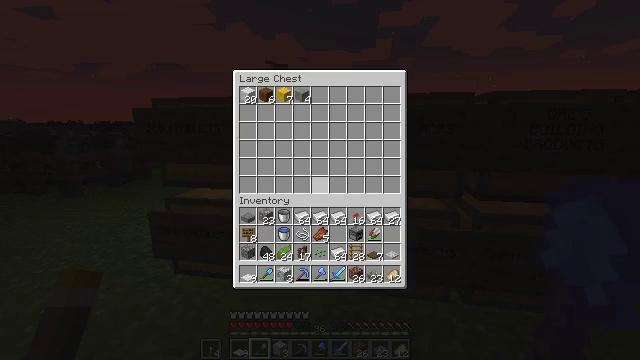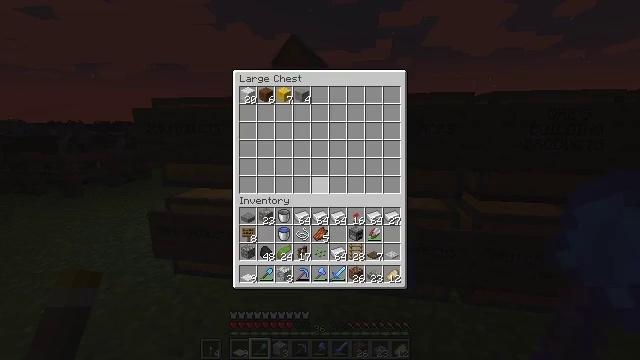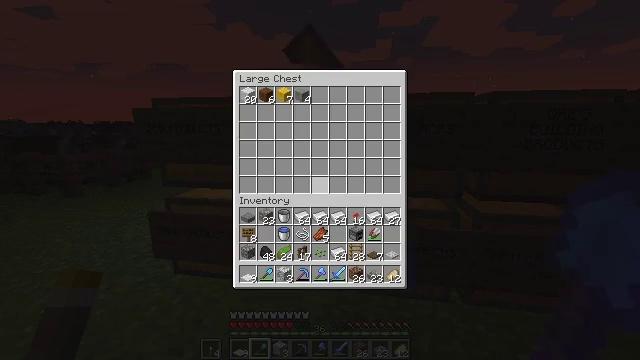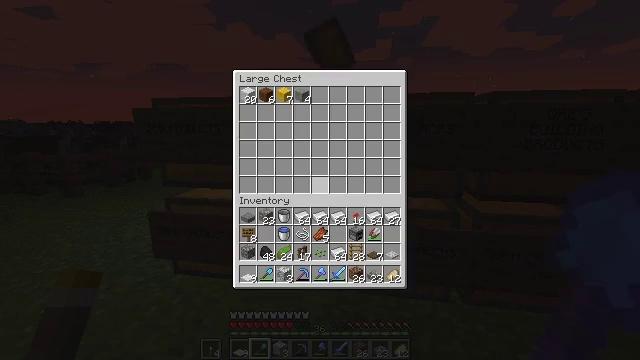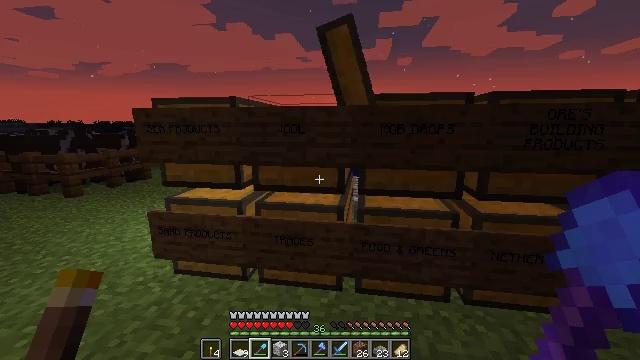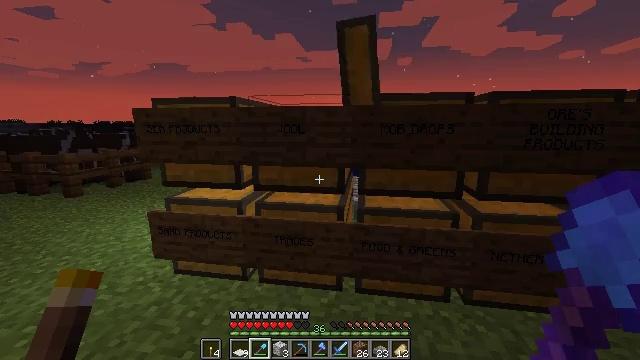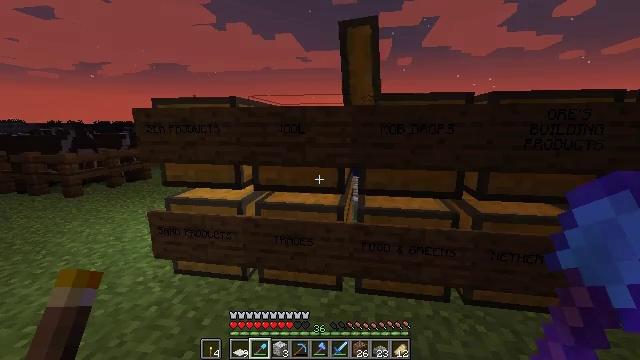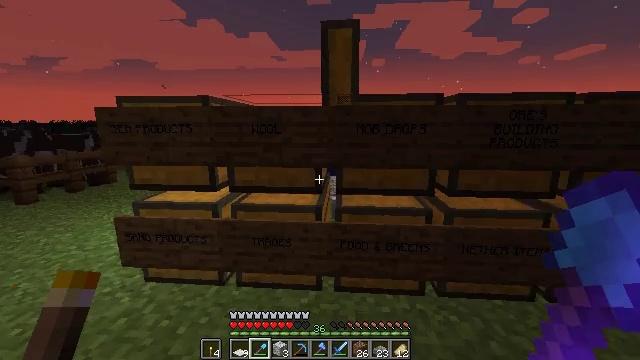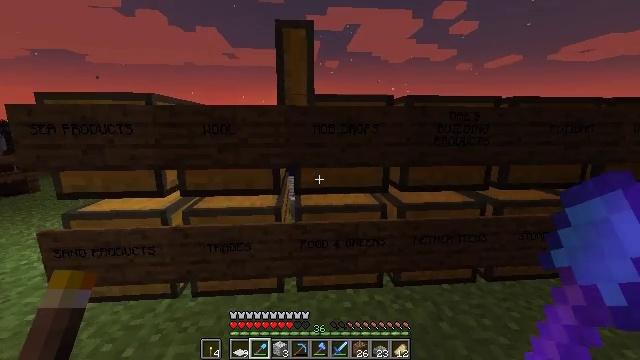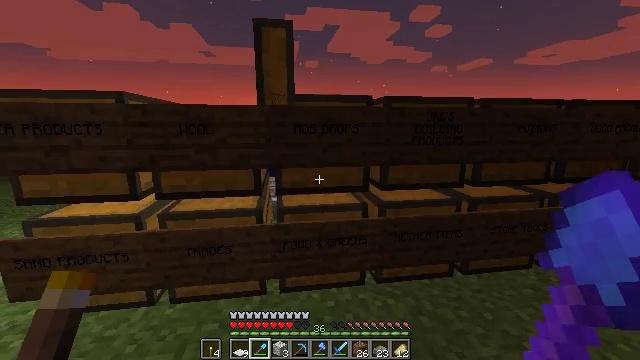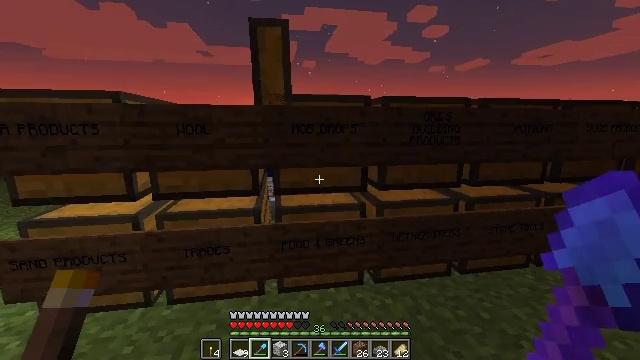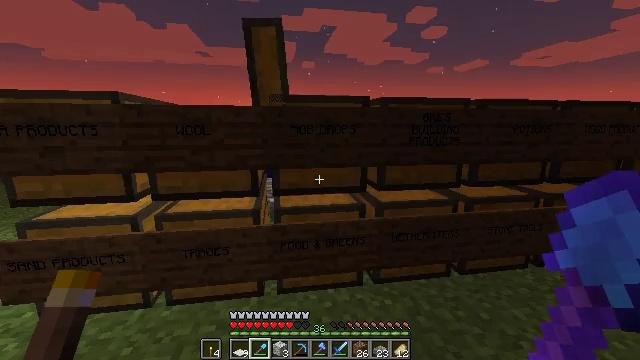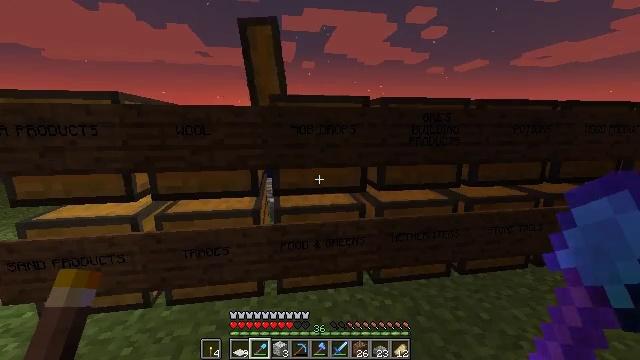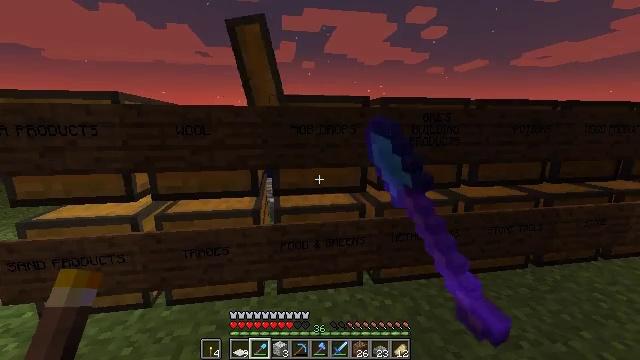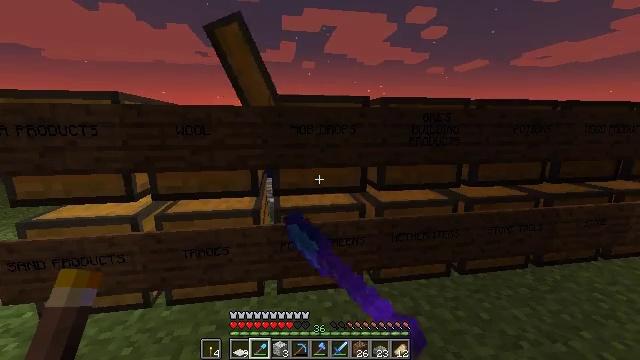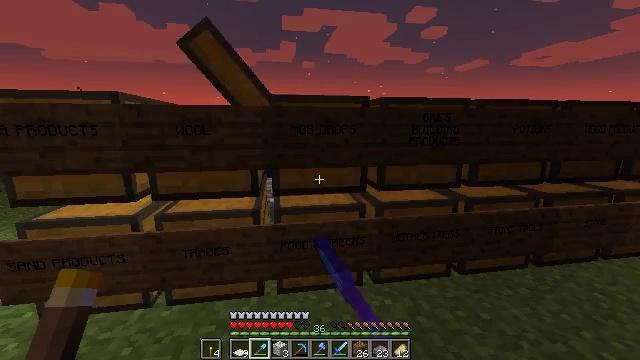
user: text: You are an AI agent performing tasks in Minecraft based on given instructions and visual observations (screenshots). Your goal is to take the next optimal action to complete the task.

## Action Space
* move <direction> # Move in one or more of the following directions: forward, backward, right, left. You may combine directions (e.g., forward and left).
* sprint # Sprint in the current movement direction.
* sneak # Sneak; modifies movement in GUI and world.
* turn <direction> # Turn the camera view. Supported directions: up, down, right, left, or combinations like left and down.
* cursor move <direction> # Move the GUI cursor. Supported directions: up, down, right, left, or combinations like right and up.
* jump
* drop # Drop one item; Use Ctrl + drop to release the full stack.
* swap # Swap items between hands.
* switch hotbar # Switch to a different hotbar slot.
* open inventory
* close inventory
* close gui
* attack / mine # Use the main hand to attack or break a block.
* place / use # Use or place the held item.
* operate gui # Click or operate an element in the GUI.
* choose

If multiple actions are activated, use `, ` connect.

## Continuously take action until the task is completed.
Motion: motion action
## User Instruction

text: Remove a stone shovel from the inventory.
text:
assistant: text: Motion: no_op
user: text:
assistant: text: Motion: no_op
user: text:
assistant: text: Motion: no_op
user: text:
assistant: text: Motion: no_op
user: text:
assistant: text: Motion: no_op
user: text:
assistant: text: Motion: no_op
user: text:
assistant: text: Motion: turn right
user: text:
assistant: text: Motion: turn right
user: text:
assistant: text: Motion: turn right
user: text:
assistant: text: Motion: no_op
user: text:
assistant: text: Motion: no_op
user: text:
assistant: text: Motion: use / place
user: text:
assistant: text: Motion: use / place
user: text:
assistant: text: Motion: use / place
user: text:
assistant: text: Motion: use / place
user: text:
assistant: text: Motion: use / place
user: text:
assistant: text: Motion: no_op
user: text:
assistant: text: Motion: no_op
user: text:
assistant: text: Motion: no_op
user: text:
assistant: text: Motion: no_op
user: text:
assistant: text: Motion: no_op
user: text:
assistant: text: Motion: no_op
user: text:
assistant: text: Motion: no_op
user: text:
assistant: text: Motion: turn right
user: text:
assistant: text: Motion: turn right
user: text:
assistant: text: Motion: turn right
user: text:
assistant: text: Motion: turn right
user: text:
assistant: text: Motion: no_op
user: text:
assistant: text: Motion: no_op
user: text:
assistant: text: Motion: no_op